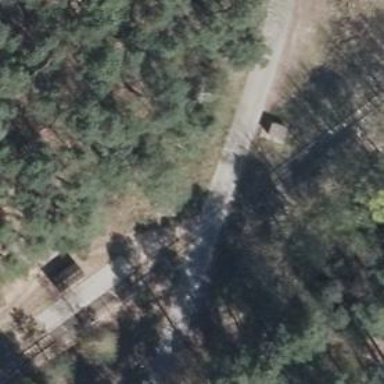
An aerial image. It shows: Abandoned railway.